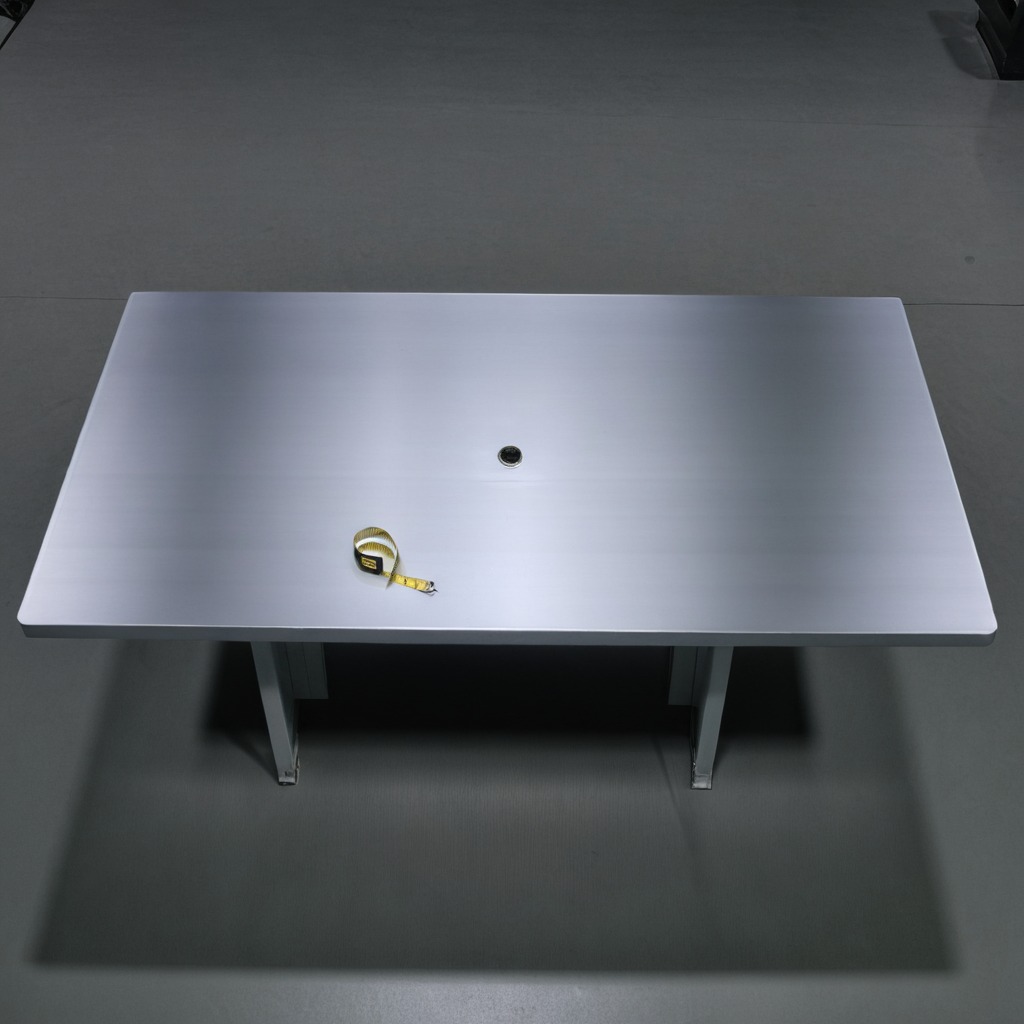
A measuring tape is lying on the tabletop.